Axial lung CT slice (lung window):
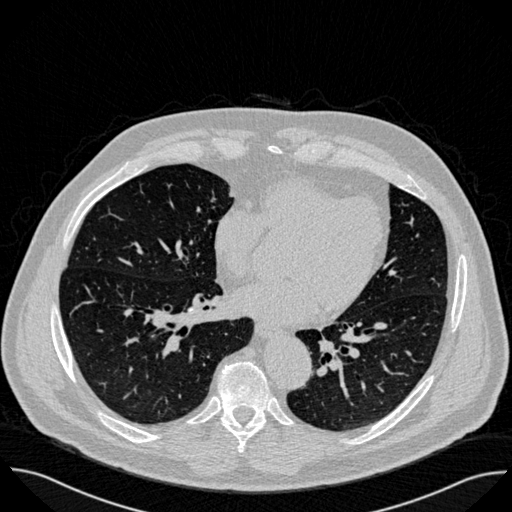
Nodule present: no